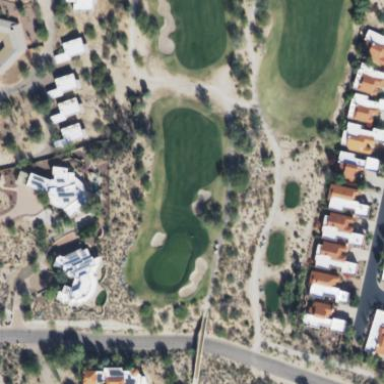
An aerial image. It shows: Rough area on grassy golf course.